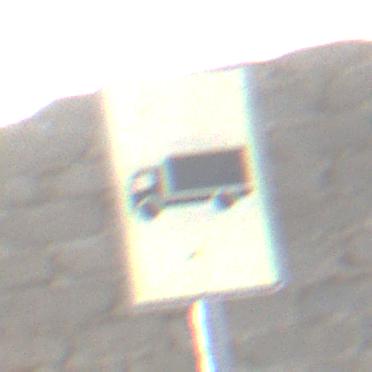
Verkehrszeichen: KFZZulaessigeGesamtmasse3Komma5TOhnePfeilsymbol
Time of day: SunriseSunset
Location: Outdoor (Nature)
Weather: PartlyCloudy
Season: NotSpecified
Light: Natural